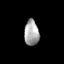
Tissue: skin
Cell type: Epithelial cells
Senescence score: 0.2433
Nuclear area (px): 370
Mean DAPI intensity: 165.984